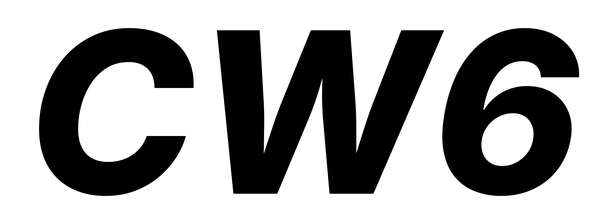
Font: Inter-Italic_ExtraBold_Italic